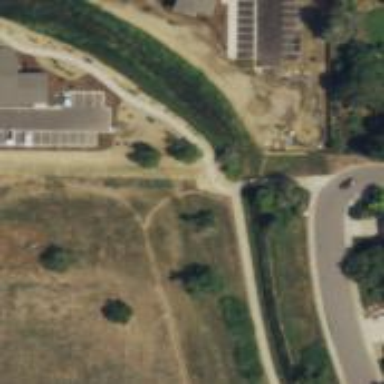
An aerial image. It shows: Bridge over cycleway.